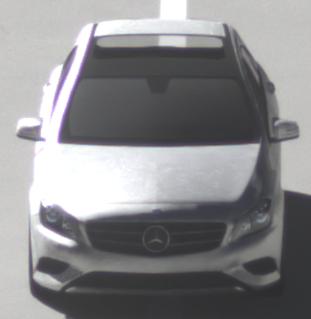
Make: Mercedes-Benz
Model: A 180
Detailed model: A-Class (176)
Model produced from: 2012/09
Model produced until: 2015/07
Doors: 5
Color: white
Road condition: dry road
Daytime: morning or afternoon
Contrast: high contrast